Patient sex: M
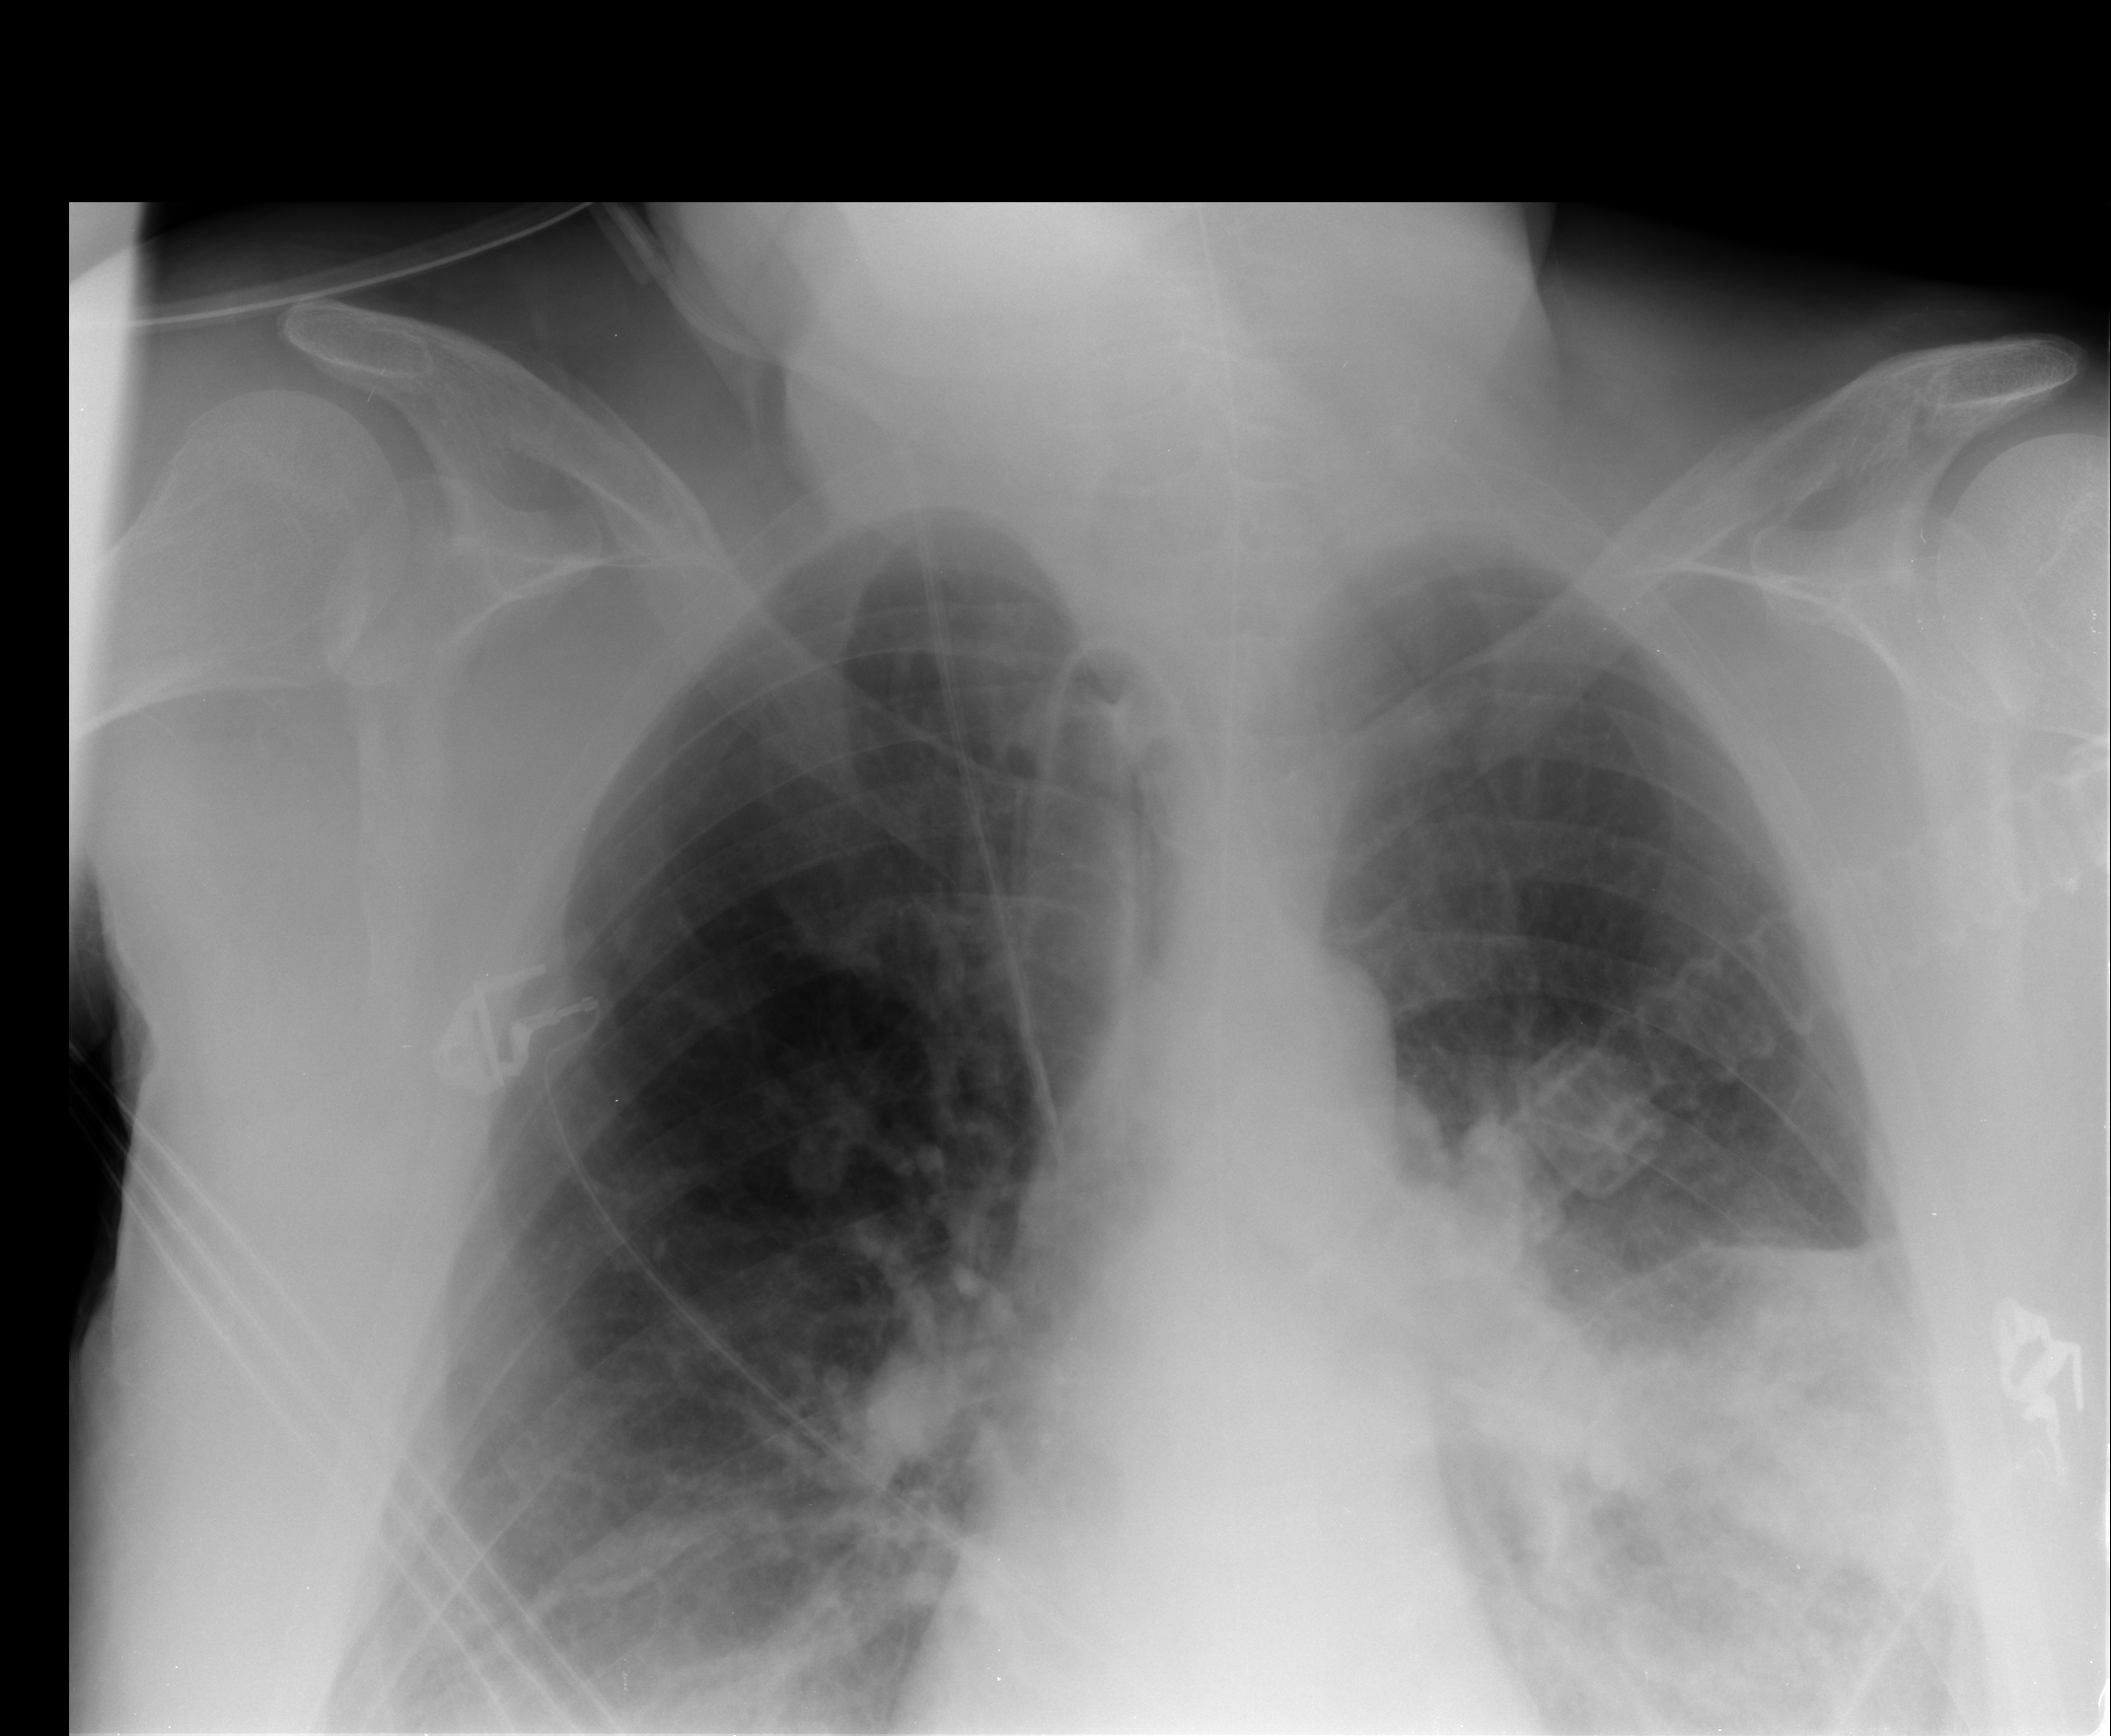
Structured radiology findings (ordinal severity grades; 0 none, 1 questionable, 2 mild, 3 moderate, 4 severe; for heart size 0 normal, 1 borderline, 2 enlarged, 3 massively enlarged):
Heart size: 0
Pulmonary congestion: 2
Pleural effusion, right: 1
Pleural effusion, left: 2
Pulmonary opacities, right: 1
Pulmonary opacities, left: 3
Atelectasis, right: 2
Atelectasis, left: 2